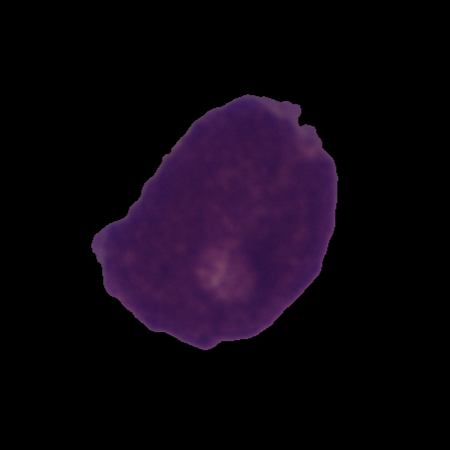
Label: cancer